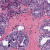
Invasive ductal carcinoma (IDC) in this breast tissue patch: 0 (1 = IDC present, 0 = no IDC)